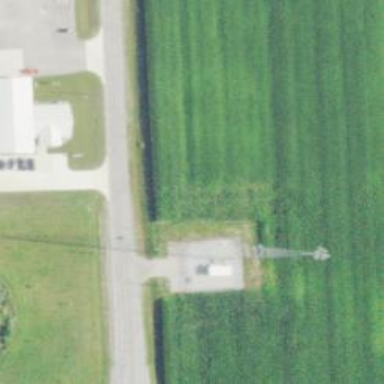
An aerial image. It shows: Mast structure.